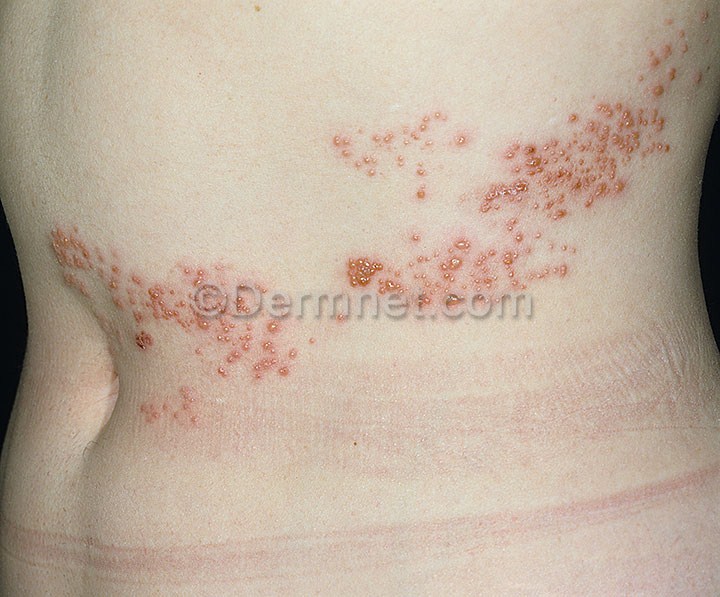
Disease: Warts Molluscum and other Viral Infections